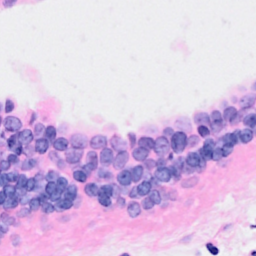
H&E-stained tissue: Breast